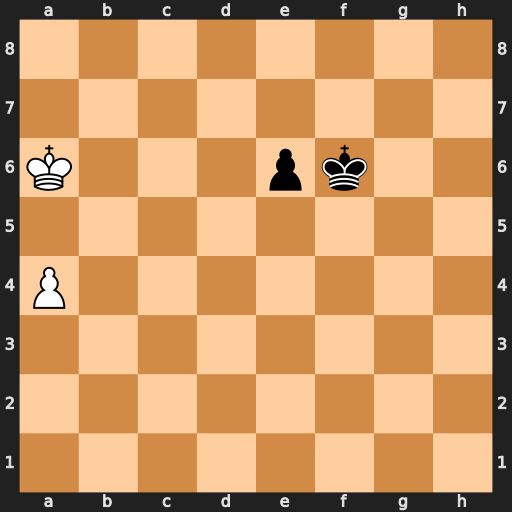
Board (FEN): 8/8/K3pk2/8/P7/8/8/8
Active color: w
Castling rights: -
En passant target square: -
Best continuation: a5 e5 Kb5